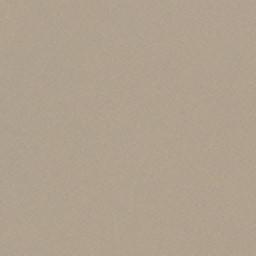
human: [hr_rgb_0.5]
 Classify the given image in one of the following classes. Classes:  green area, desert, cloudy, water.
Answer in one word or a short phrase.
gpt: desert